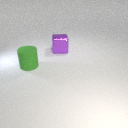
large green rubber cylinder in front of large purple metal cube